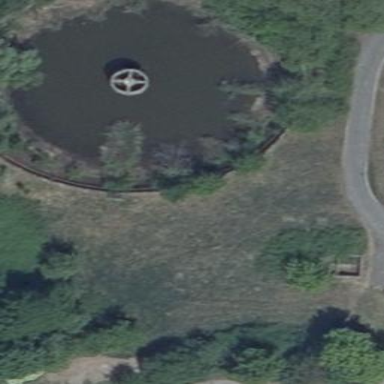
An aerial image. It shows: Serene pond surrounded by nature.